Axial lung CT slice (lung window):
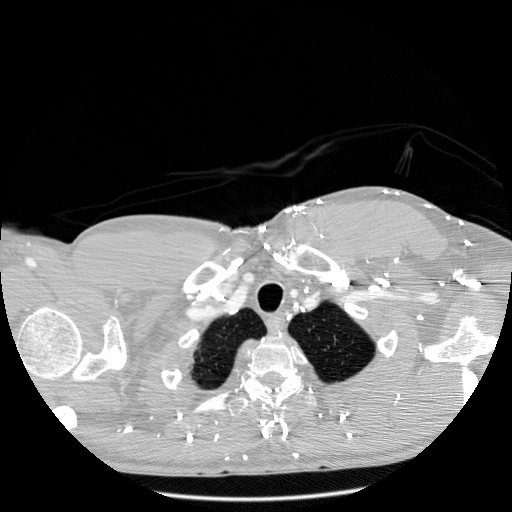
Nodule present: no